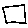
Label: square